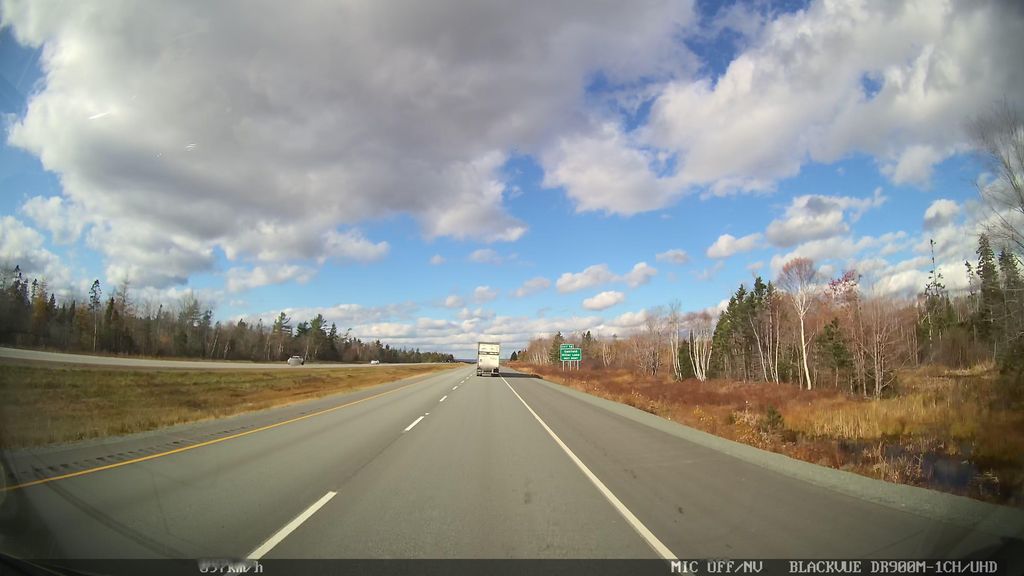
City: halifax